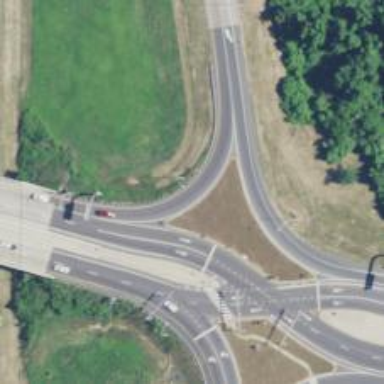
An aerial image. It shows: Motorway link at diverging diamond interchange (DDI) junction.